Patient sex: F
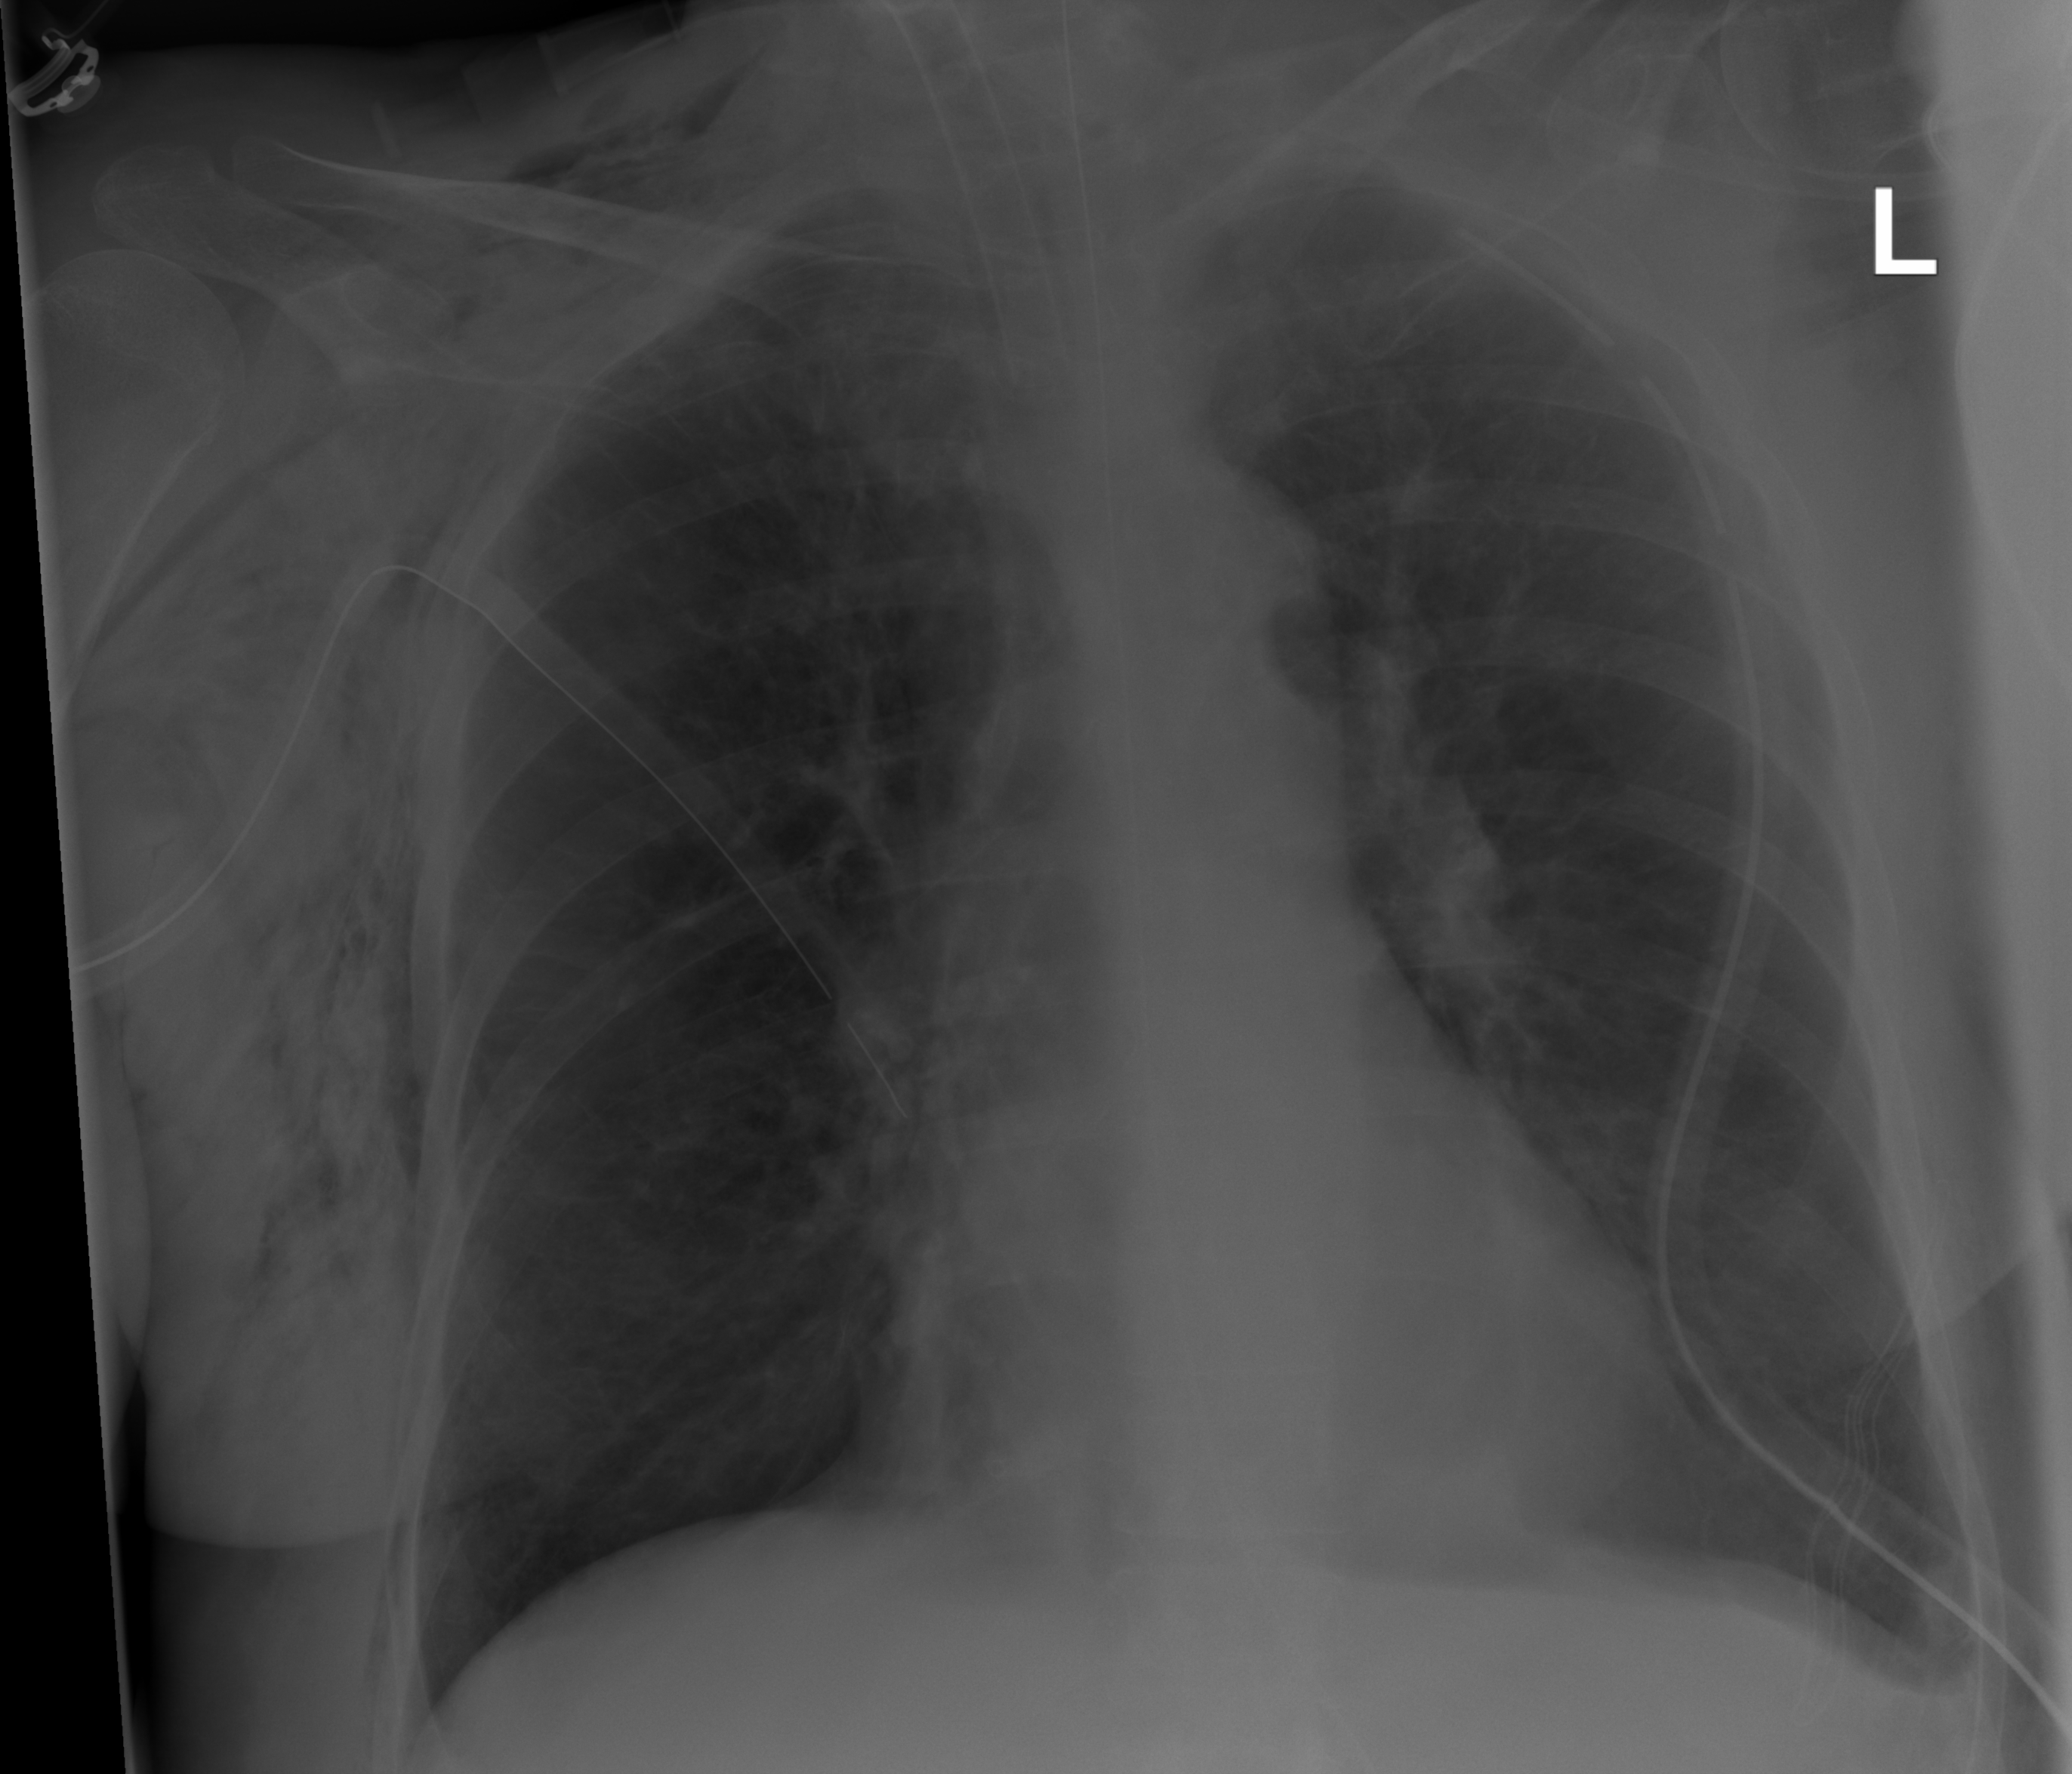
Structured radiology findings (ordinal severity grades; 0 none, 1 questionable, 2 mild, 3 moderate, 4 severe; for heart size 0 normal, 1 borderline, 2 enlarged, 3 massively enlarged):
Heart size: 0
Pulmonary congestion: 2
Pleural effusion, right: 0
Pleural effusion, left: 2
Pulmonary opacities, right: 0
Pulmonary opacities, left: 0
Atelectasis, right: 2
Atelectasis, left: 2